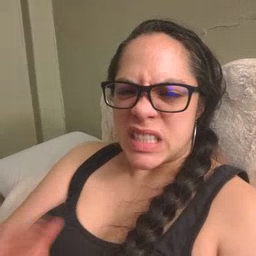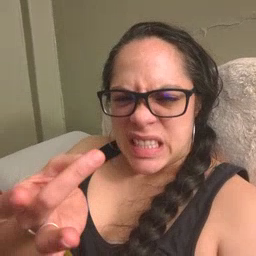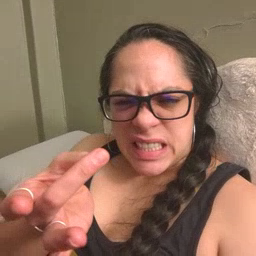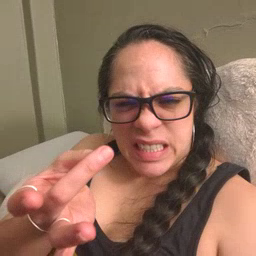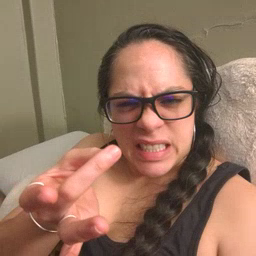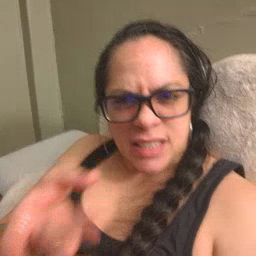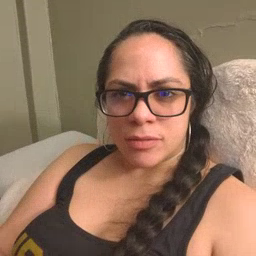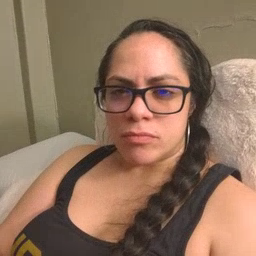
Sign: sticky